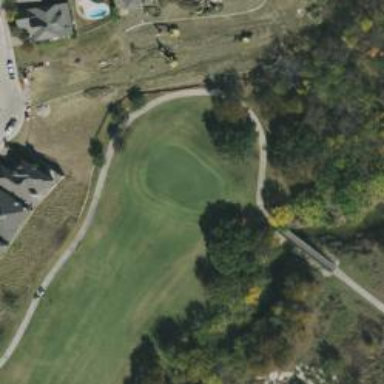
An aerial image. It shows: Golf hole.